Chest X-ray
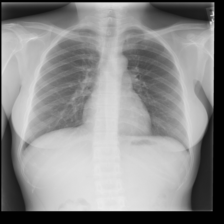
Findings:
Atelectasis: negative
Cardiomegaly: negative
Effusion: negative
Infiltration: negative
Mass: negative
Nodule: negative
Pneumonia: negative
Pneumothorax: negative
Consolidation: negative
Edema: negative
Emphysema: negative
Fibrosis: negative
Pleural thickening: negative
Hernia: negative